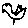
Label: bird